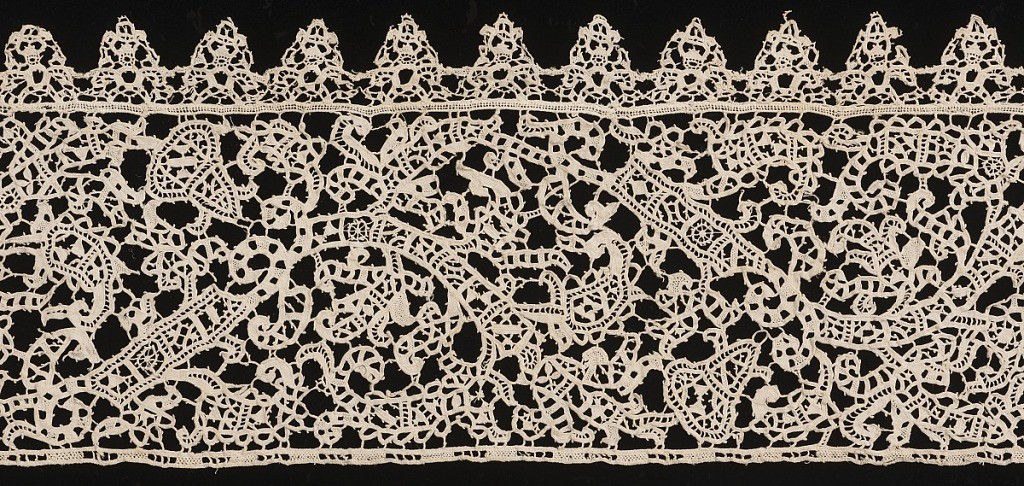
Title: Border
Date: early 17th century
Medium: linen Technique: needle lace (punto in aria)
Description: Border of serpentine bands of floral and foliated forms irregularly placed.